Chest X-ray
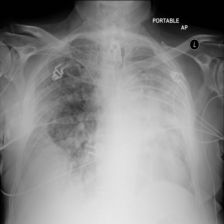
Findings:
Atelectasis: negative
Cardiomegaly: negative
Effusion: negative
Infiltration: positive
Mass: negative
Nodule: negative
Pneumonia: negative
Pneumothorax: negative
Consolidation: negative
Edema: negative
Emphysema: negative
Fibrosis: negative
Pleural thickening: positive
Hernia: negative